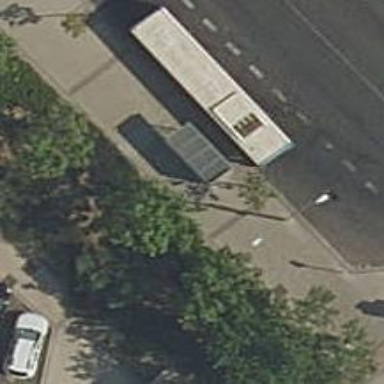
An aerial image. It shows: Bus stop with platform for public transport.